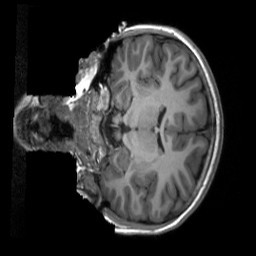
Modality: T1w
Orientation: coronal
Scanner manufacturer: siemens
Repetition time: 2.3 s
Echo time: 0.00229 s